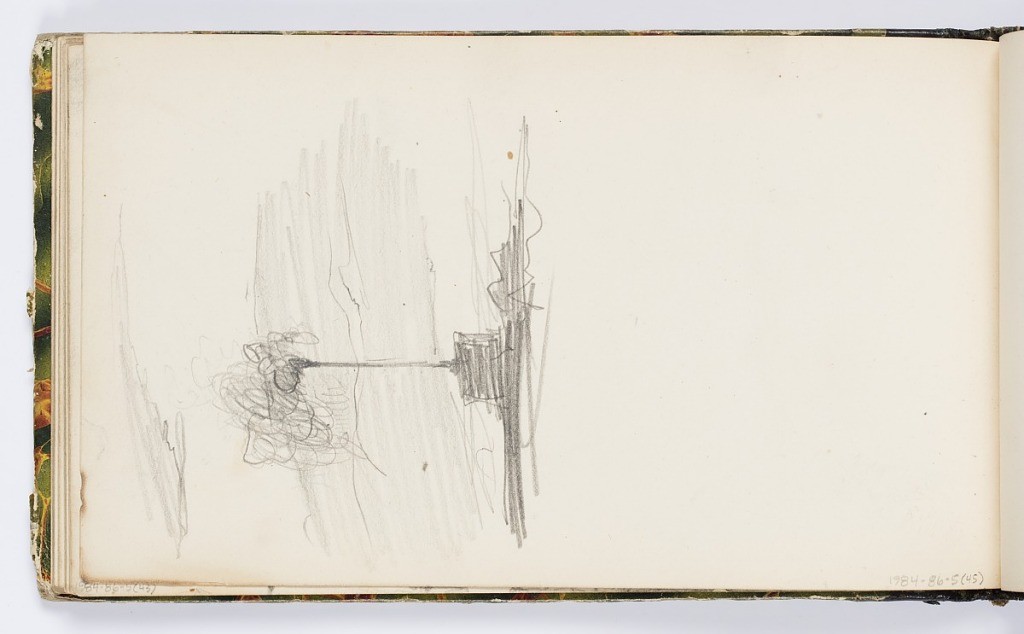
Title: Sketchbook Page
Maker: Kenyon Cox, American, 1856–1919
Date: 1875
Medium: Graphite on paper
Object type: Sketchbook folio
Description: Sketch of form with a square base and column above, possibly a smokestack.